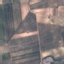
Land use / land cover: PermanentCrop